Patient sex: F
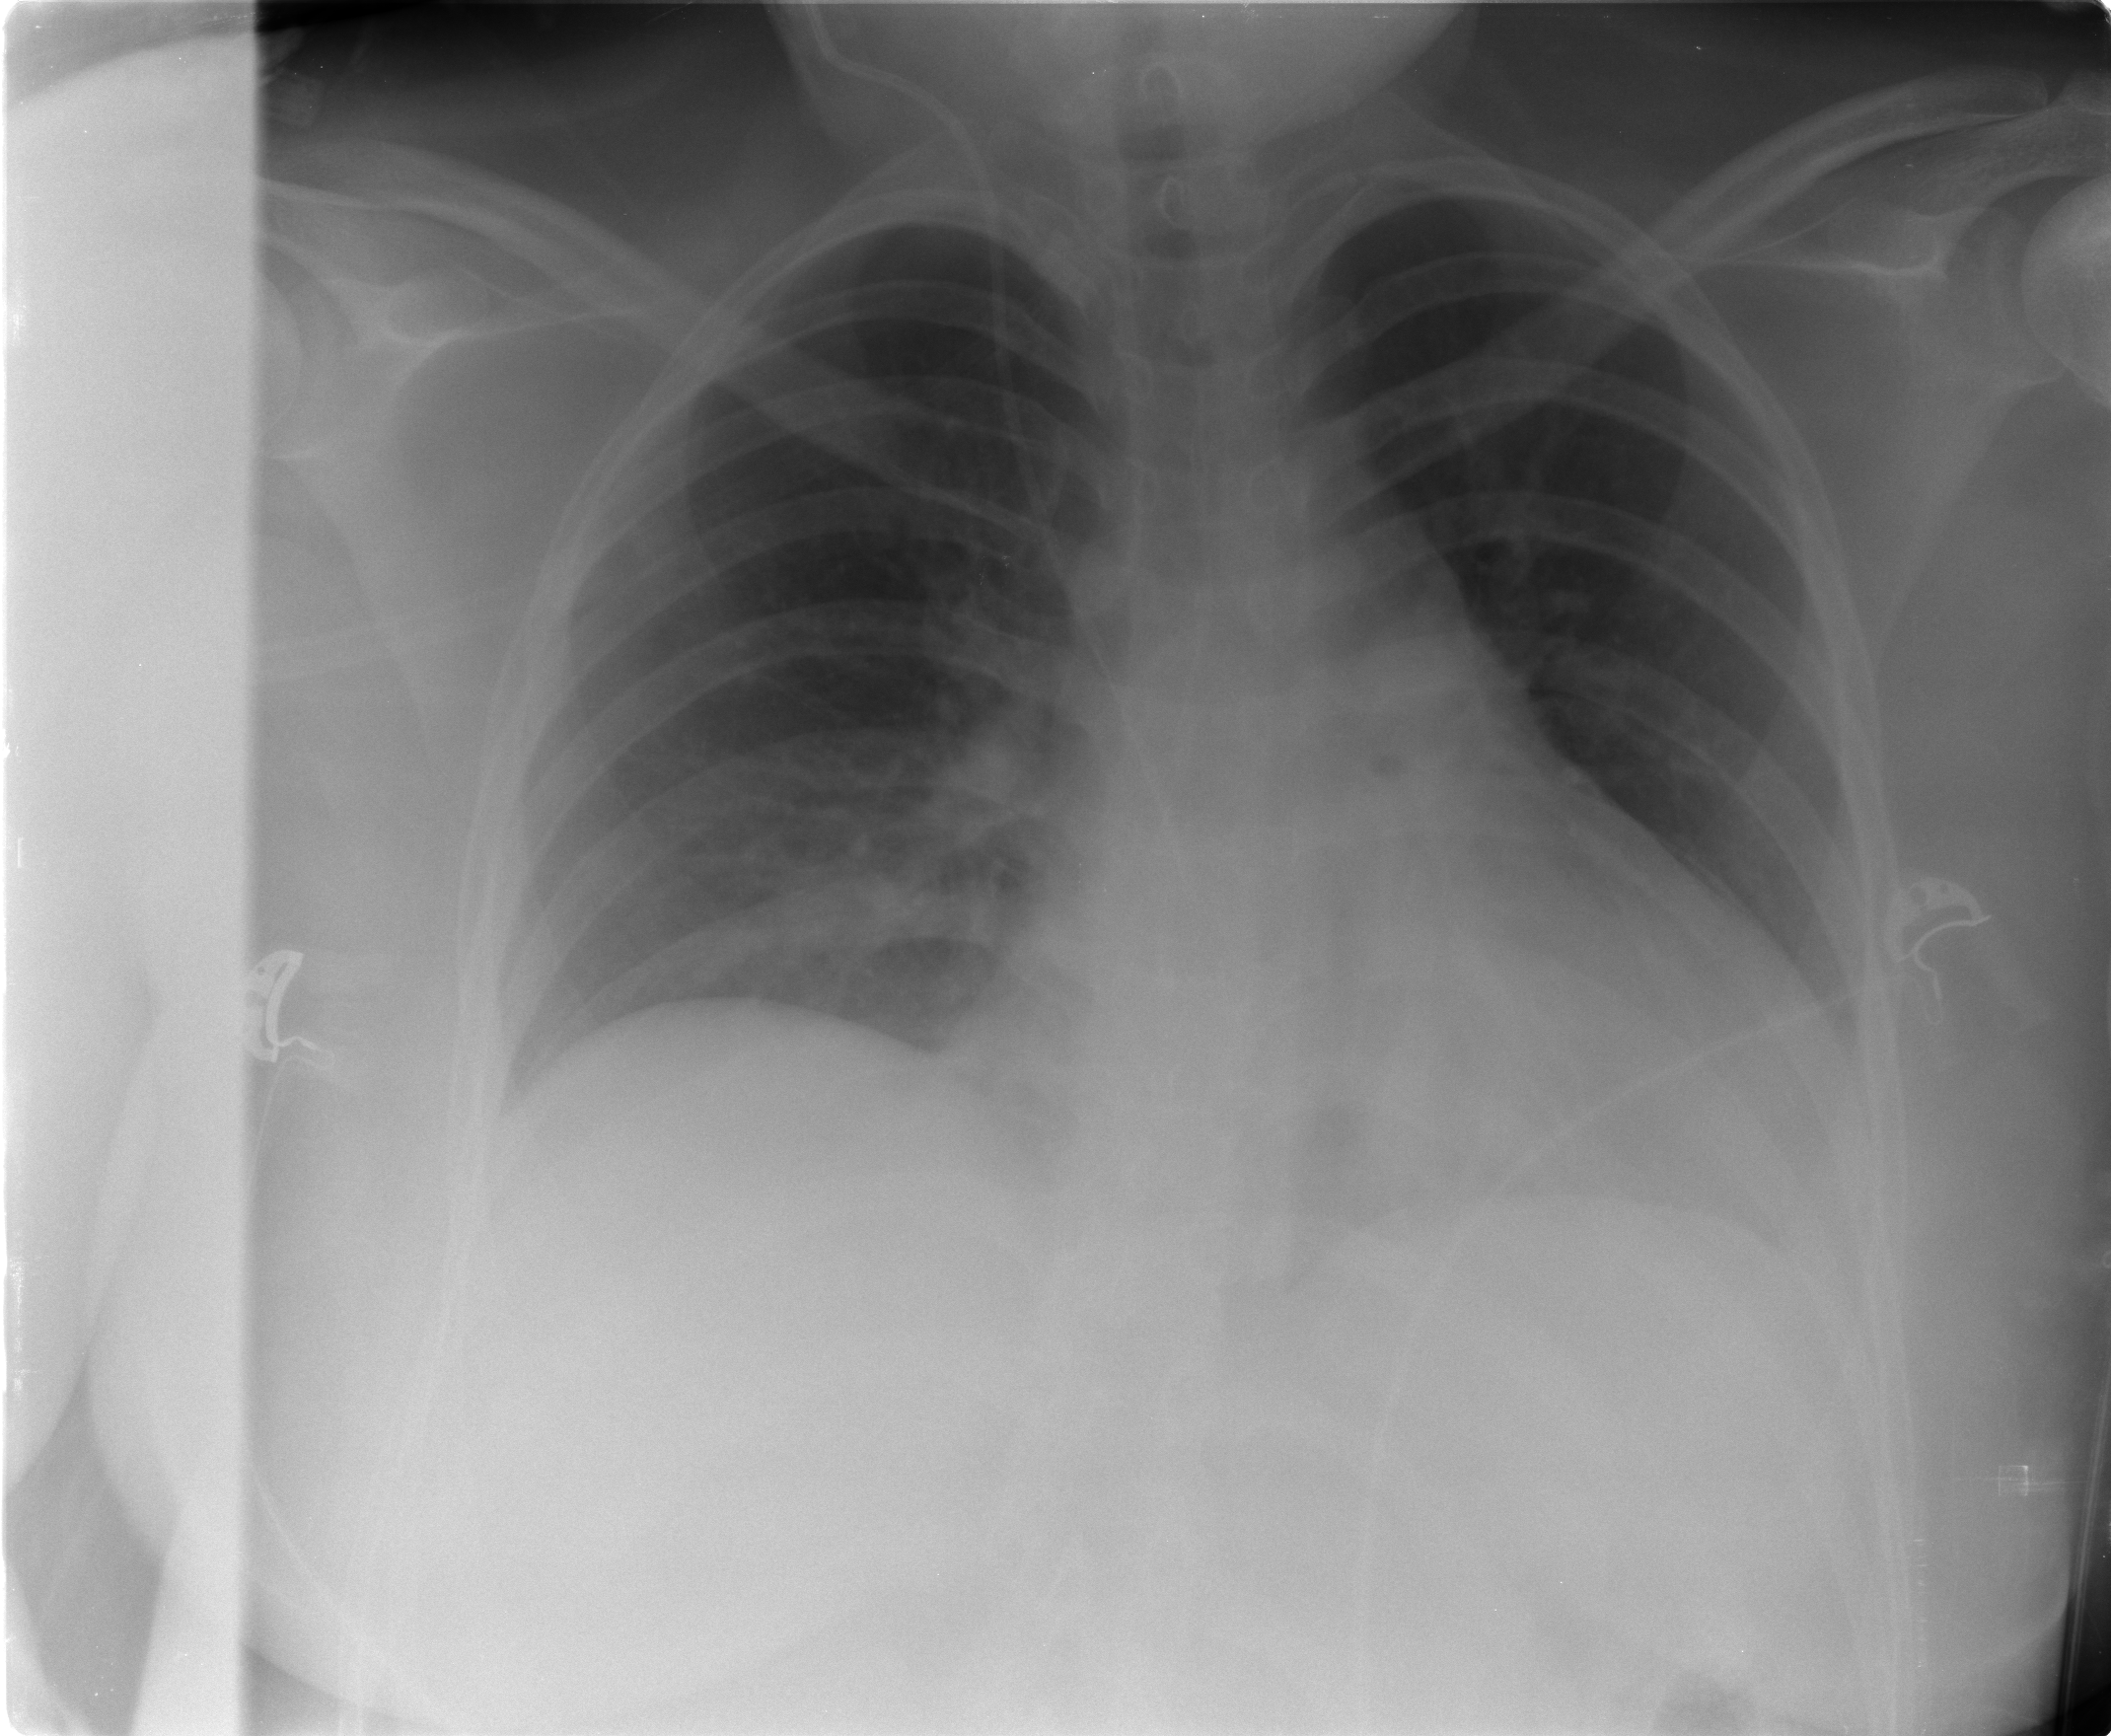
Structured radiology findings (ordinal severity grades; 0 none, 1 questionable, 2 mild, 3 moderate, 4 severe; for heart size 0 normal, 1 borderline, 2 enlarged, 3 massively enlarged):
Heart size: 1
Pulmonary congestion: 2
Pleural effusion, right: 0
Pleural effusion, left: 1
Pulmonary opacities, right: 0
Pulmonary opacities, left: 0
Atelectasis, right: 2
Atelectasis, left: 0